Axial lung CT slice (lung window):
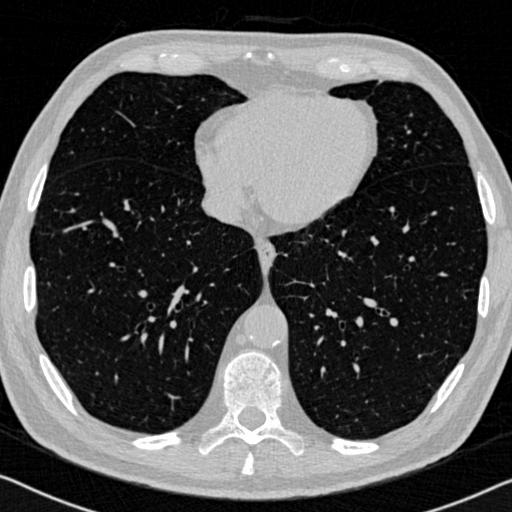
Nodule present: no